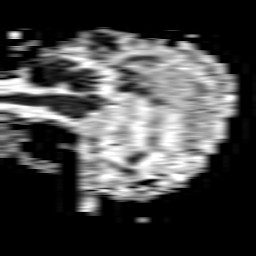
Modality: ADC
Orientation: sagittal
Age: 87
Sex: male
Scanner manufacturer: philips
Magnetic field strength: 1.5 T
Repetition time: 3.63 s
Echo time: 0.07194 s